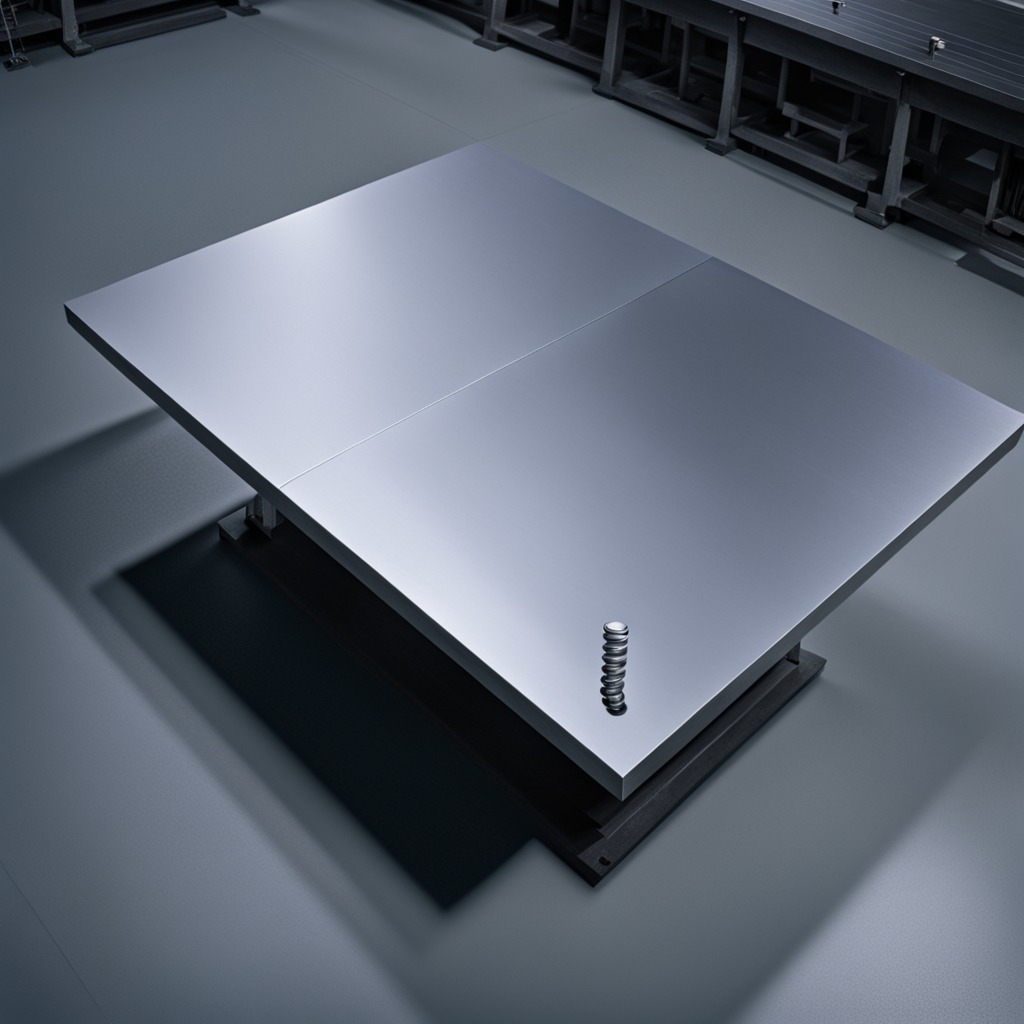
A coiled metal spring is lying on the clean empty table in the evening.